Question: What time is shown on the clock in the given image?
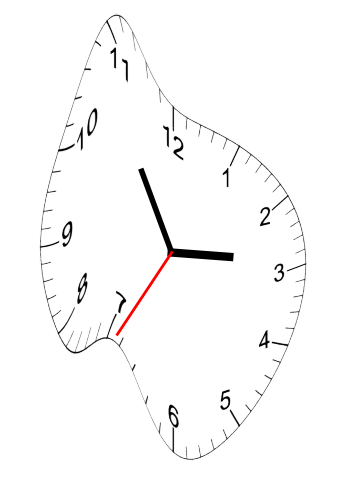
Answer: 02:54:35